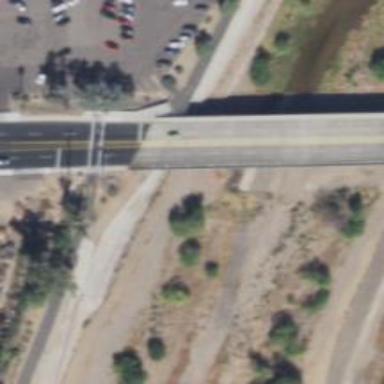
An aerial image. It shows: Secondary road with bridge.